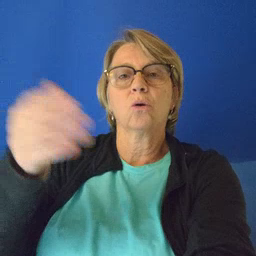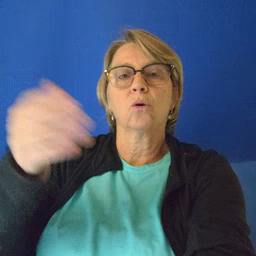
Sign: there